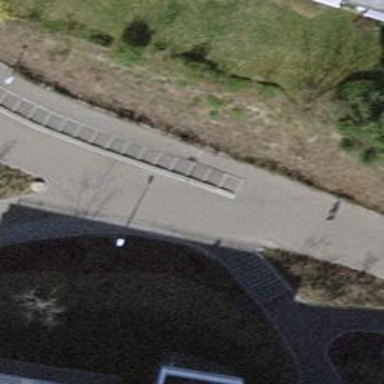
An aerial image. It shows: Steps with asphalt surface.